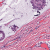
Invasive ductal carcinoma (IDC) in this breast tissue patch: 1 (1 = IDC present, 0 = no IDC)